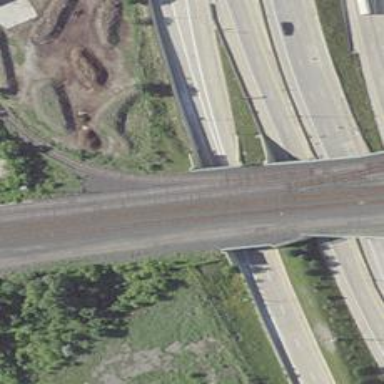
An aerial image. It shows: Abandoned railway spur bridge.